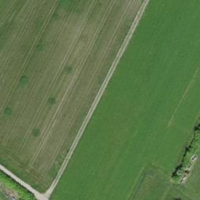
EUNIS habitat code: 52
Species observed at this site:
Matricaria discoidea